Field crop: tomato
Growth stage: 1
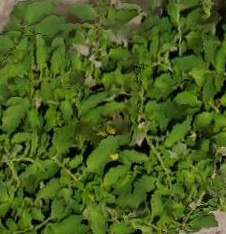
Species: tomato